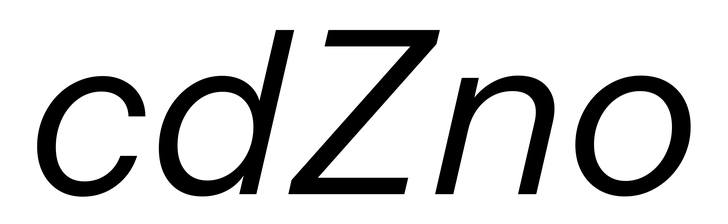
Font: InstrumentSans-Italic_Italic